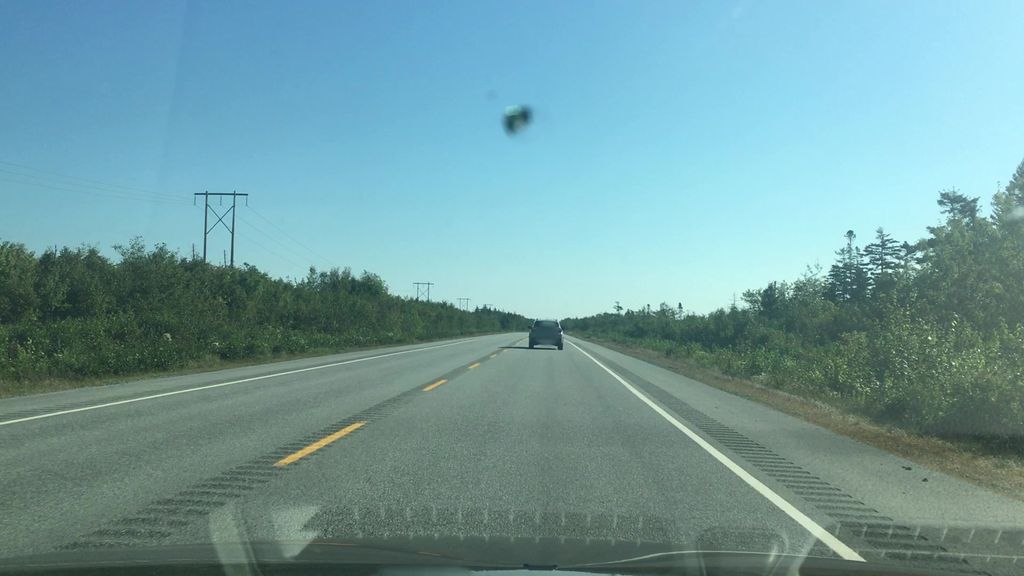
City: halifax